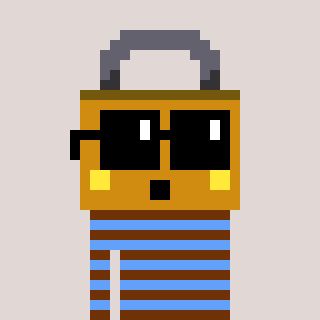
a pixel art character with square black sunglasses, a lock-shaped head and a blue-colored body on a warm background